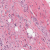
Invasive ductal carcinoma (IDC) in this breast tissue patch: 1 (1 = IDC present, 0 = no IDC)